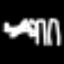
Label: airplane